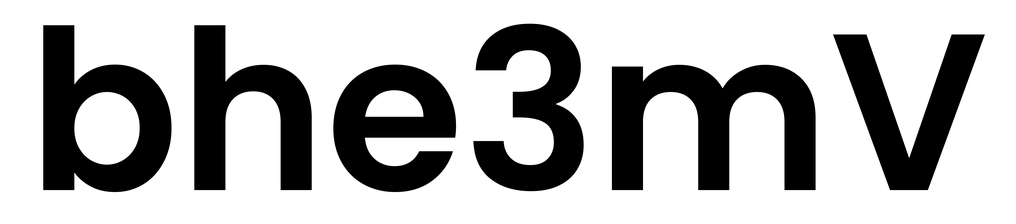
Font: Poppins-SemiBold